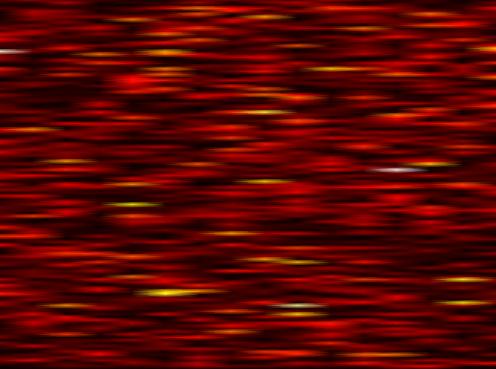
Label: OFDM